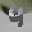
Label: 4